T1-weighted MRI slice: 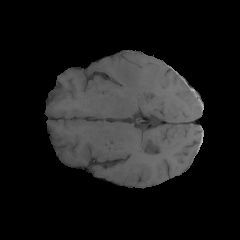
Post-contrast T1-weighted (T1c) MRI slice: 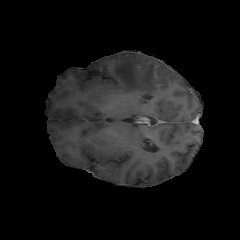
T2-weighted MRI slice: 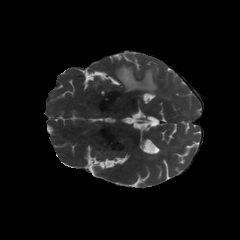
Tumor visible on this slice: yes